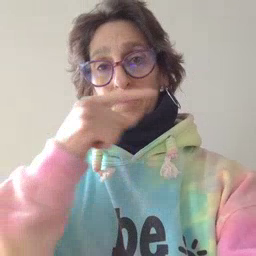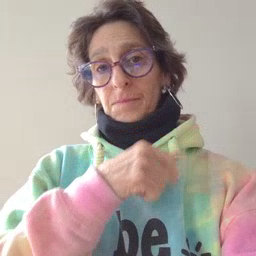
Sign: hesheit